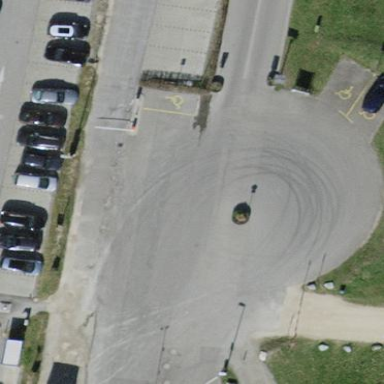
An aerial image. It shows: Roundabout on residential road with asphalt surface.